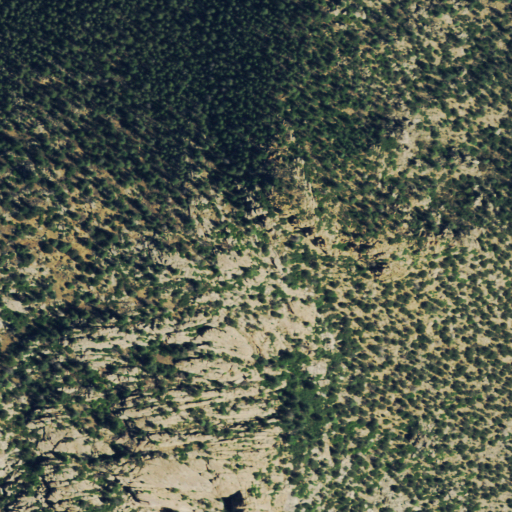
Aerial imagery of mountain in Colorado named Bear Mountain containing evergreen forest and shrub